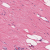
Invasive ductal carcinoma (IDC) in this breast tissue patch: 0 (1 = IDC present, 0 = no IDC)